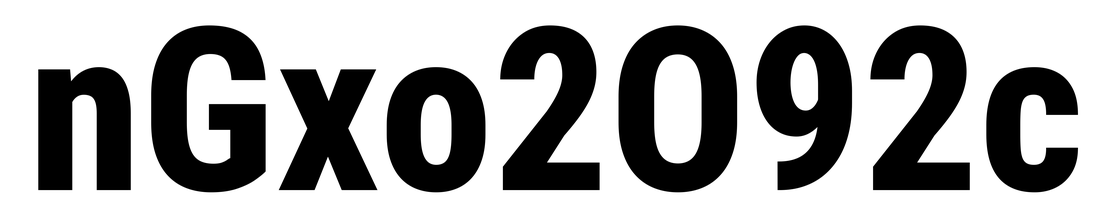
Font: Roboto_Condensed_ExtraBold